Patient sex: M
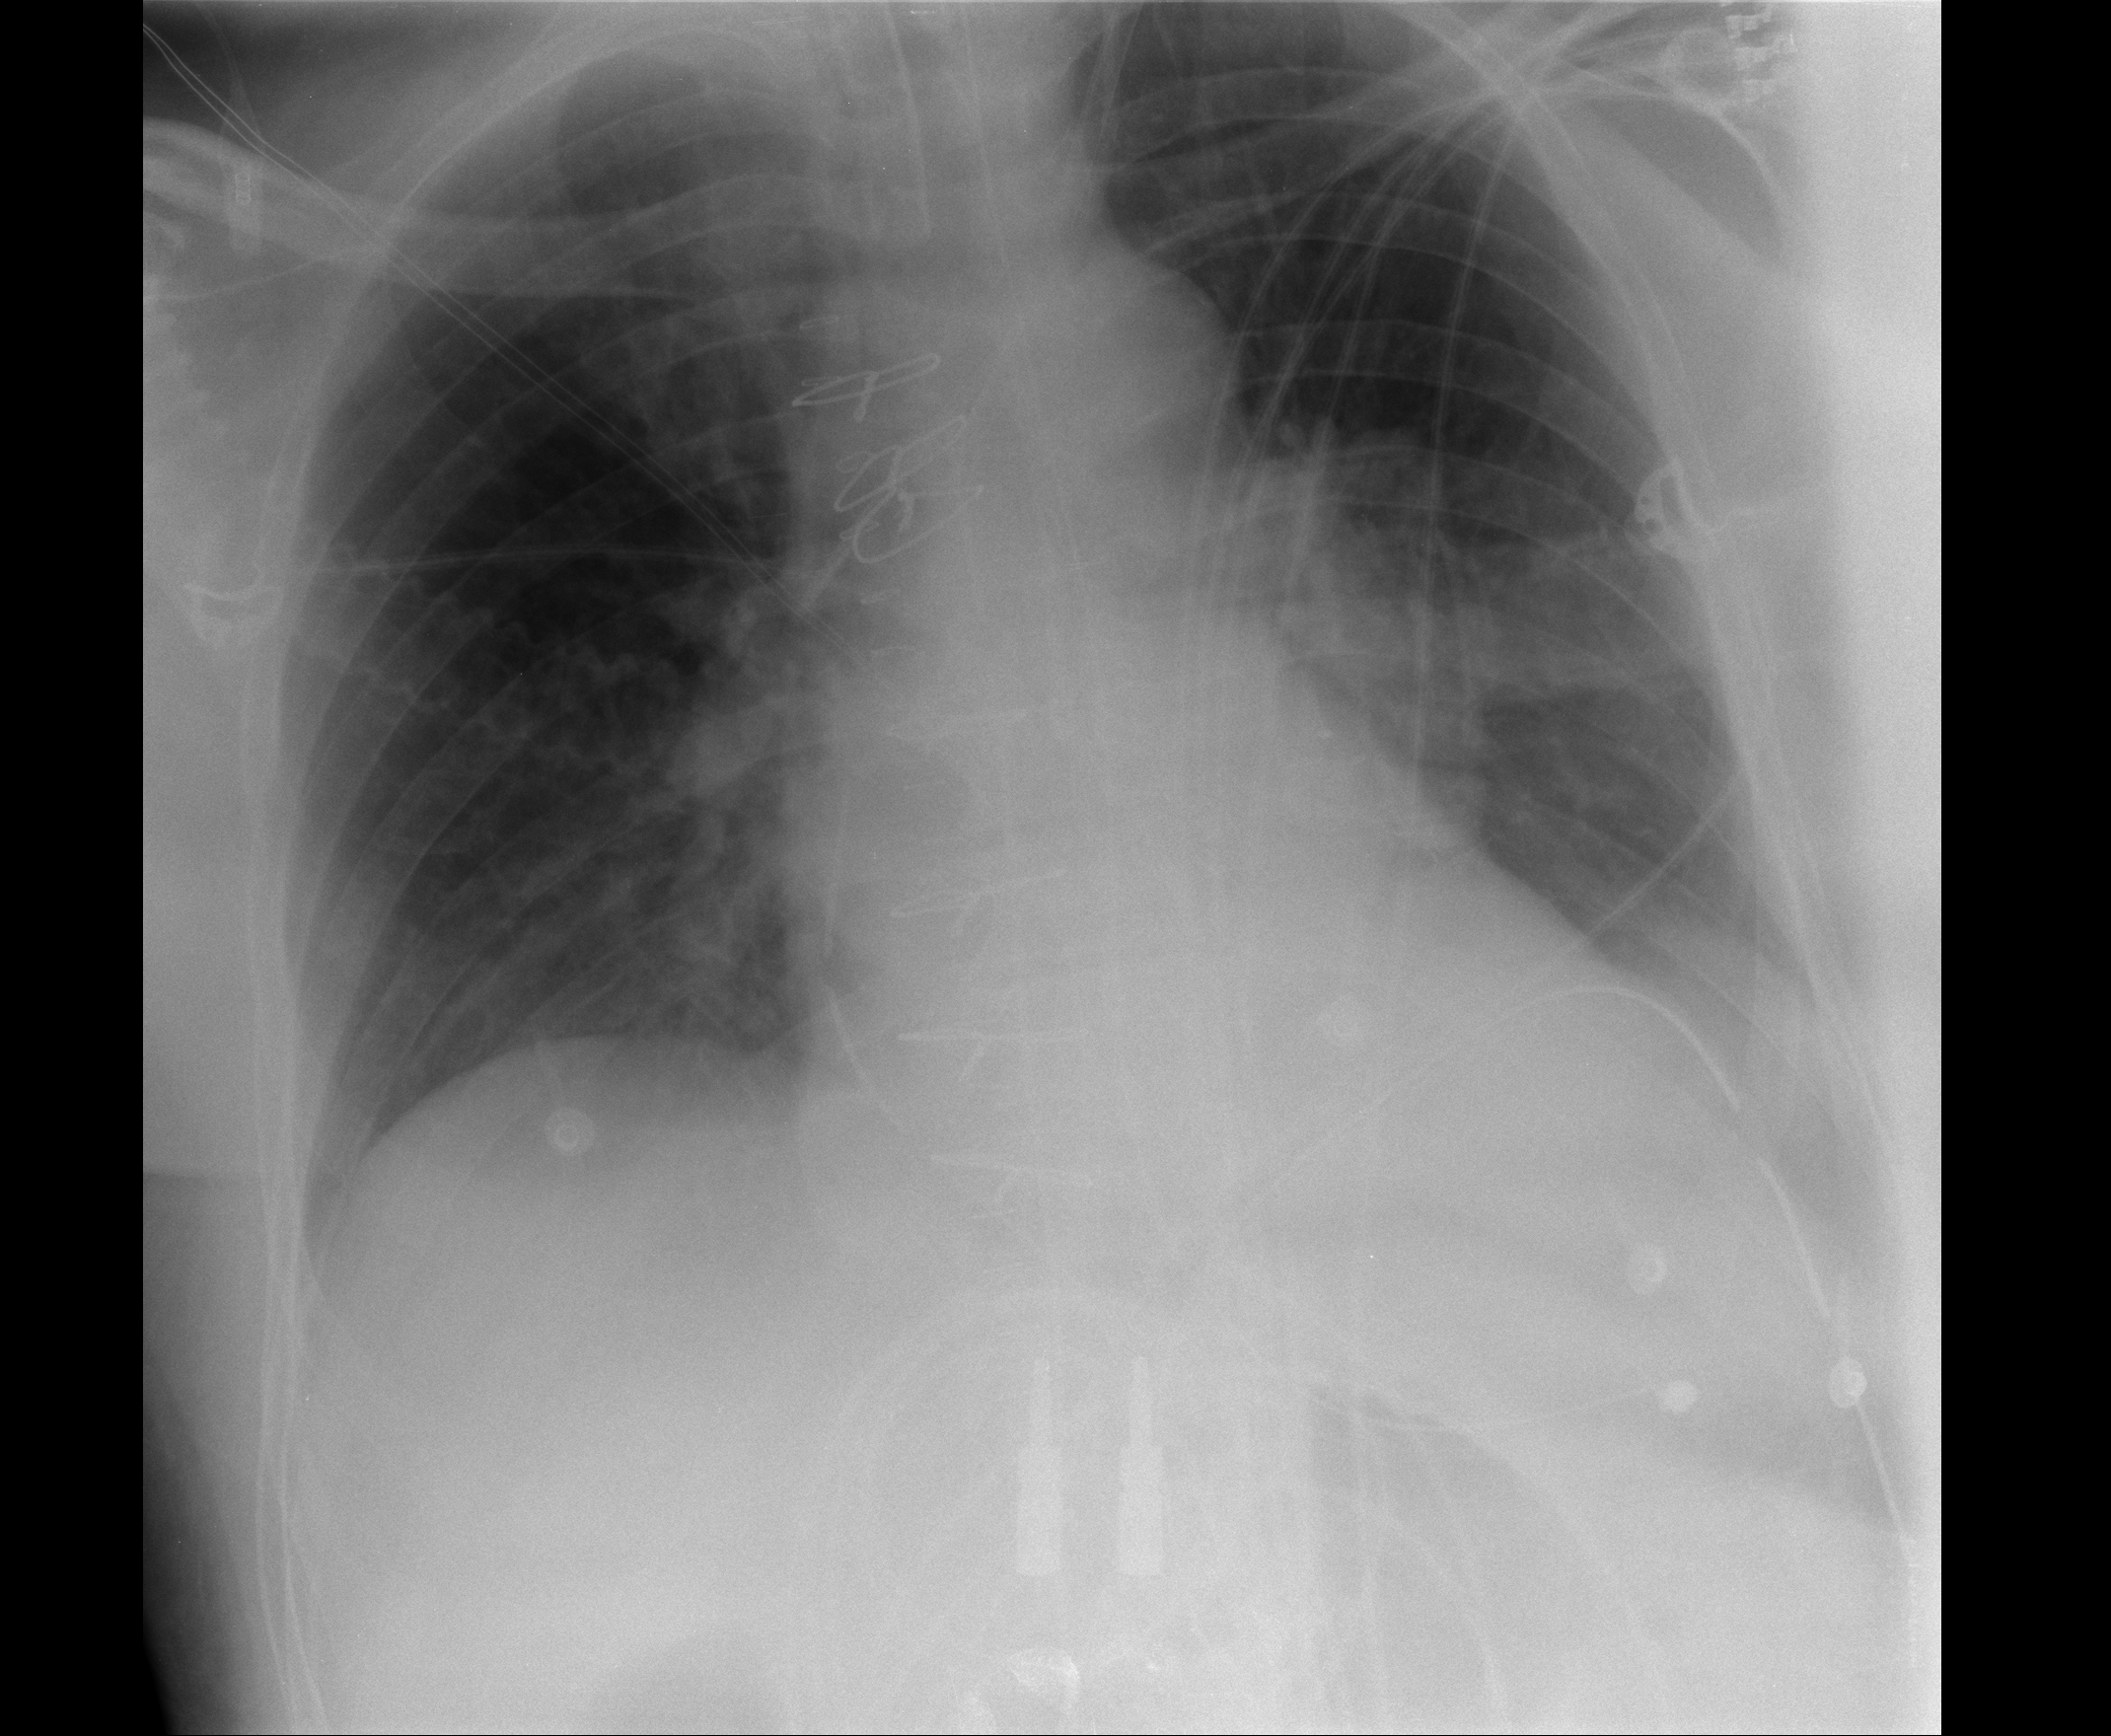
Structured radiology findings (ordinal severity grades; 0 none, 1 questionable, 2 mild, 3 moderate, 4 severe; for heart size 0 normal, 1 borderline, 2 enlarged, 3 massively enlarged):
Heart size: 0
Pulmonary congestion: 0
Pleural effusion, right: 0
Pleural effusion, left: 1
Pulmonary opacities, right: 0
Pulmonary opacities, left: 0
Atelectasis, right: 0
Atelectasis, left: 1